Question: I am new to SQL and today I got assigned an important task - to create a migration script for data in a table. From my understanding, a migration script is copying data from table A and move it to other tables B and C and so on. This seems to be frequent when database designs change constantly and the team wants to preserve data.
My task:
I have a 'JobOffer' table, with the CityId field. Now the team wants to delete that field, and to preserve information they will add the CityId to the 'Address' table and connect both tables using an intermidiary table called 'Location' (this allows a JobOffer to have several Addresses).

I have no idea on how to perform this task. An analogy in c# of what I prentend is this:
'''
foreach (var row in JobOffer)
{
int addressId;
if (!Address.Contains(row.CityId)){
addressId = Address.add(row.CityId);
Locaion.add(row.JobOfferId, addressId);
}
else
{
Locaion.add(row.JobOfferId, Address.get(row.CityId));
}
}
'''
How do I do it in SQL?
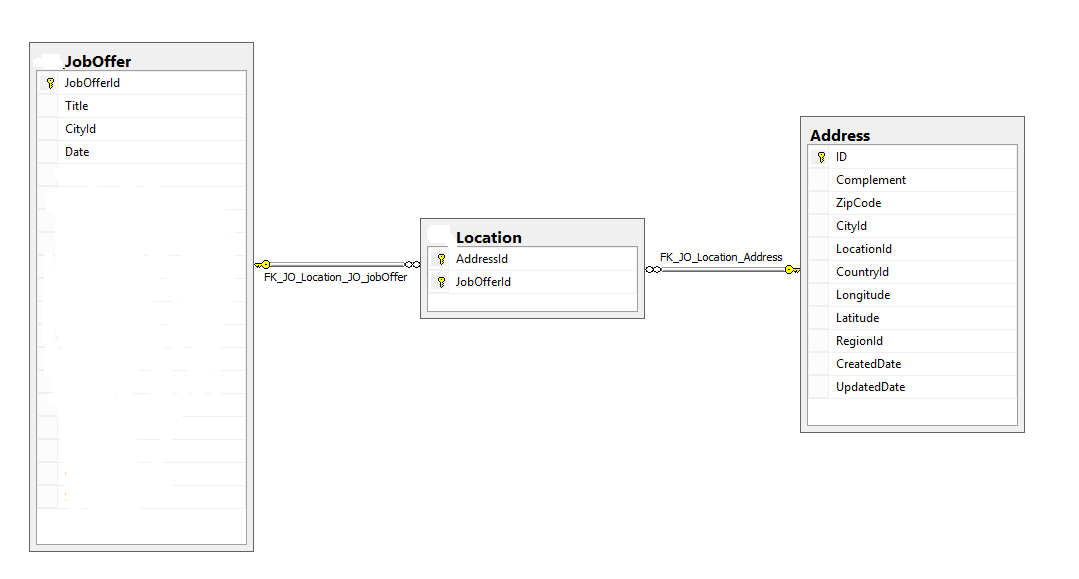
Answer: You need three tables - one for the candidates, one for the addresses (locations) and one that links the two. The third table is necessary because what you described is a many to many relationship. A single candidate may have multiple locations and a single location may house multiple candidates.
When I created similar to yours it took two scans of the input data:
The first checked if I had all the locations. If any were missing I inserted it into the location table.
The second scan inserted data into the candidate and canditatelocs table. At this point I knew for sure that I had an address for every candidate in the locations table.
Here is a description of the tables:
create table candidate (candidateid int identity primary key, idate datetime default getdate(), name varchar(200))
create table candidatelocs (candidateid int, locid int)
create table locations ( locid int identity primary key, city varchar(500), state varchar(500))